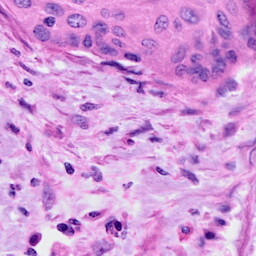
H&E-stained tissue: Cervix